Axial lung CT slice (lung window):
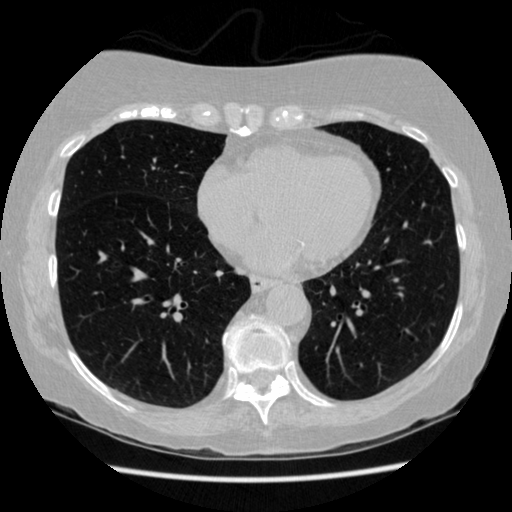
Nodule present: no